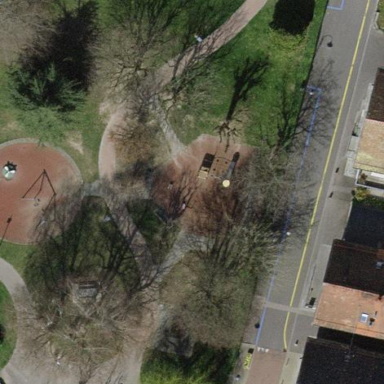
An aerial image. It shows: Playground area for leisure activities on the land.